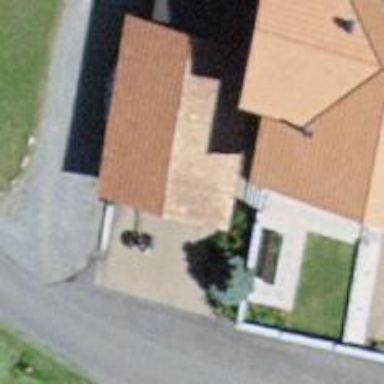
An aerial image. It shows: Garage building.